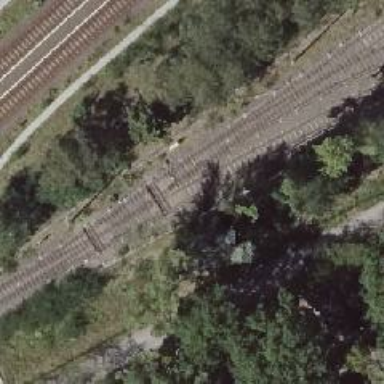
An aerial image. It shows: Railway switch with the turnout on the right side.